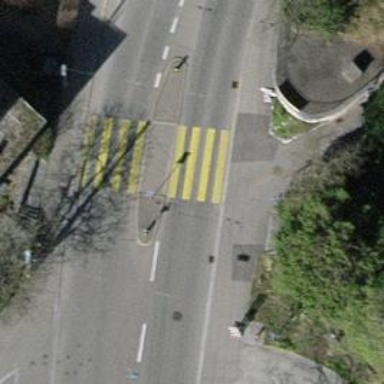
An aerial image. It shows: Kerb barrier.